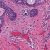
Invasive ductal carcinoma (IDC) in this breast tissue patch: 0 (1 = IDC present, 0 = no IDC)